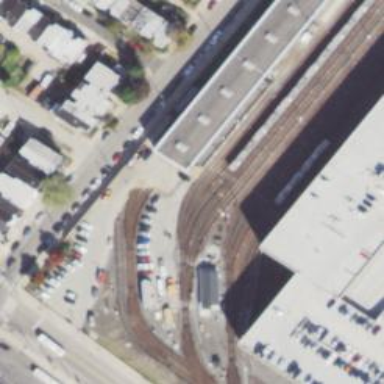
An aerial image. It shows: Electrified rail in service yard.